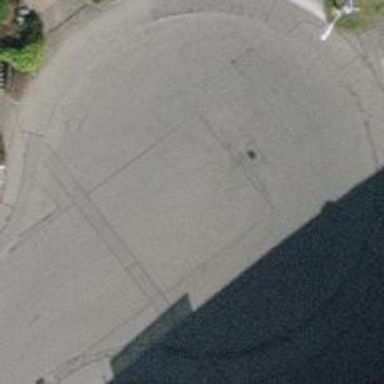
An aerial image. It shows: Mini roundabout on the road.